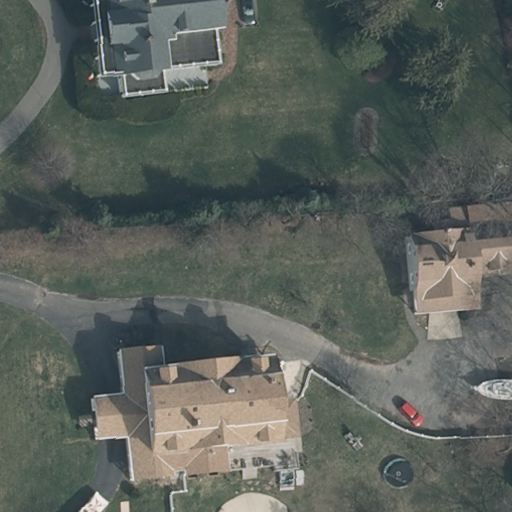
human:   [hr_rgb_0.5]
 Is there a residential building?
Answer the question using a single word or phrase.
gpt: yes

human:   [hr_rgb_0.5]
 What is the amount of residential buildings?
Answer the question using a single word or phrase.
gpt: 3

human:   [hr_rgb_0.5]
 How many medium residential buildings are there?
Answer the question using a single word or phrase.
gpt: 1

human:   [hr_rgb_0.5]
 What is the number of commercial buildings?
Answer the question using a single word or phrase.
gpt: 0

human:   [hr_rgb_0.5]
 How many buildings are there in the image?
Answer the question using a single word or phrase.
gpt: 3

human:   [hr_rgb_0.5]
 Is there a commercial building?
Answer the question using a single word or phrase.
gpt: no

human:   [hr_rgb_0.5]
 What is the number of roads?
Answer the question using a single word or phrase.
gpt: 0

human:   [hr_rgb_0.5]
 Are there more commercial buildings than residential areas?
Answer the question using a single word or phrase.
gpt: no

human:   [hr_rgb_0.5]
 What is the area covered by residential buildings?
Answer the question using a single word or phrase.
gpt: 1025m2

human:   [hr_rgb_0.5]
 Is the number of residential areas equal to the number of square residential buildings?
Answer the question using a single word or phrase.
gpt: no

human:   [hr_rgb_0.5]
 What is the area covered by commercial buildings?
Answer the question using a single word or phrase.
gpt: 0m2

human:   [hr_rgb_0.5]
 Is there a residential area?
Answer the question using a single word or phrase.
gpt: yes

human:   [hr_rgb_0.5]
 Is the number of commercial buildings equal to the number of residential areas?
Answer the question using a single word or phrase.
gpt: no

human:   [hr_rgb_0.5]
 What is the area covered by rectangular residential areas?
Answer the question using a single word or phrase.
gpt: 10595m2

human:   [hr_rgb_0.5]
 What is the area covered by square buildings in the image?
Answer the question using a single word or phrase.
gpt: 0m2

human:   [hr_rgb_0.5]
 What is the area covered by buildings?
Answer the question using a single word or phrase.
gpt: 1025m2

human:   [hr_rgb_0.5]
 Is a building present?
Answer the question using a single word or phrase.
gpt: yes

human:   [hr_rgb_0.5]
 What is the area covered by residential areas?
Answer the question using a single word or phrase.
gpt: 10595m2

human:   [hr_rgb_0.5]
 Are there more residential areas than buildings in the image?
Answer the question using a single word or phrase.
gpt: no

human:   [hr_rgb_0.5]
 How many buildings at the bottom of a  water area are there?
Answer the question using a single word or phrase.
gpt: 0

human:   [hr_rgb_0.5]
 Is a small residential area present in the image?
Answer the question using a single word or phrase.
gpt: no

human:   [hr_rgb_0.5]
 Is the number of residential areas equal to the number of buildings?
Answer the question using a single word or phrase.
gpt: no

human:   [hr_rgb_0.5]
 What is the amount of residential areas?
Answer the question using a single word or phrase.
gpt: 1

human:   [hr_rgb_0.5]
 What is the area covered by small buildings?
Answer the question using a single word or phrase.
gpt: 80m2

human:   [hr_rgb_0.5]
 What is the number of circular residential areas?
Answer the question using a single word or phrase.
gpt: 0

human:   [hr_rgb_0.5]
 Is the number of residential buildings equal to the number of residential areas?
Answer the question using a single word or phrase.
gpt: no

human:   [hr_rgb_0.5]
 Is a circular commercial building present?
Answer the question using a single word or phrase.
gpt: no

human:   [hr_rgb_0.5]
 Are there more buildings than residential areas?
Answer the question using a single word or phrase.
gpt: yes

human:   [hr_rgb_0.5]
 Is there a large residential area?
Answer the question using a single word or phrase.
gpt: yes

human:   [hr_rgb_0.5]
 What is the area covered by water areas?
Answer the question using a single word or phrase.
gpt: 0m2

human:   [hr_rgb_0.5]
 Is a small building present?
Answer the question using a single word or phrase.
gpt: yes

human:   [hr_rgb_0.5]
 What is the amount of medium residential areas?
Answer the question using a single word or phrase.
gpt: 0

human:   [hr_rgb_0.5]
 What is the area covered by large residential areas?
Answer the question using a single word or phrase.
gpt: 10595m2

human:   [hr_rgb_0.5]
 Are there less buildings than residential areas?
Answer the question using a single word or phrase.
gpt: no

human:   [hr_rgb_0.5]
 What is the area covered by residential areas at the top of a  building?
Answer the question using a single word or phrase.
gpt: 0m2

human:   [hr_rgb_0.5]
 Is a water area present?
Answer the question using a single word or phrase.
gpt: no

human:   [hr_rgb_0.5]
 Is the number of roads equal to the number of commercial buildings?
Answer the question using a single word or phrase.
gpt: yes

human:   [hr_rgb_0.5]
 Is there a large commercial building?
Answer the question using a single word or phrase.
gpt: no

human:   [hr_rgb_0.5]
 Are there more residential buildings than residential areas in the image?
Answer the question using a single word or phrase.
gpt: yes

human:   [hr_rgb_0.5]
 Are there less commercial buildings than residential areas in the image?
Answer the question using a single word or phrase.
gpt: yes

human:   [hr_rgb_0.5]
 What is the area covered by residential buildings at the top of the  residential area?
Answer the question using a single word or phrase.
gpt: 1025m2

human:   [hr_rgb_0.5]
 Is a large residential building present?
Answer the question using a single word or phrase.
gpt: yes

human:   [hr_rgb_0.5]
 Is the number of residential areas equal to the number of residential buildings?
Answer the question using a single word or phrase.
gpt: no

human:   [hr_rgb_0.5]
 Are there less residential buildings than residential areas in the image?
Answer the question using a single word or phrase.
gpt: no

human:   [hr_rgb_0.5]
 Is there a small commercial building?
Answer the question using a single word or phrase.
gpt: no

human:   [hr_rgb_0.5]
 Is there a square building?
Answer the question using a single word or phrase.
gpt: no

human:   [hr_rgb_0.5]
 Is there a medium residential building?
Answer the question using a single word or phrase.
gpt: yes

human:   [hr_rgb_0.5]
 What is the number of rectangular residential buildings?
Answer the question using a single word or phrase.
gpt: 1

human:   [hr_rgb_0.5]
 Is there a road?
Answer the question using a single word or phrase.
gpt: no

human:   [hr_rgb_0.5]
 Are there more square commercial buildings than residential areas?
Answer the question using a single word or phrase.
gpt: no

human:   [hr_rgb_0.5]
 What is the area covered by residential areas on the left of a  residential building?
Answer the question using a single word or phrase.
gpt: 10595m2

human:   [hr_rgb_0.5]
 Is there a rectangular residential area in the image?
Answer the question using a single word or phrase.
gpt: yes

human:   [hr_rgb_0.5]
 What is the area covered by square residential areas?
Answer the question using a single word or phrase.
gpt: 0m2

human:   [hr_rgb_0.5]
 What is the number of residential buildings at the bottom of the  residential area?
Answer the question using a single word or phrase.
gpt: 0

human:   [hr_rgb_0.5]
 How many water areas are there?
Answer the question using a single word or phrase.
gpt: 0

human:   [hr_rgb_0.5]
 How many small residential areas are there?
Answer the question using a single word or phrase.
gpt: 0

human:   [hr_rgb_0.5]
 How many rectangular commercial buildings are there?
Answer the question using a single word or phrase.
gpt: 0

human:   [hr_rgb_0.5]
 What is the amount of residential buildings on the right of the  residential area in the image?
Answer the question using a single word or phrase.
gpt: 3

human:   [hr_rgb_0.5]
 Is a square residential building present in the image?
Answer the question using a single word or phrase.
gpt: no

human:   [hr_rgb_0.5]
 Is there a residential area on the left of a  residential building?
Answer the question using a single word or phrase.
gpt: yes

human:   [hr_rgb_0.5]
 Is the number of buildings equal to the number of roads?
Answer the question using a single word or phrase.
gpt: no

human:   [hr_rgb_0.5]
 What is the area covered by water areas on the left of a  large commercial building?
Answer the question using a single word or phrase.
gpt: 0m2

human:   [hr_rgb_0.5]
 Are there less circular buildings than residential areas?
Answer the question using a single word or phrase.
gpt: yes

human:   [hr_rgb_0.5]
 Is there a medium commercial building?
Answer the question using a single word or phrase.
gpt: no